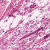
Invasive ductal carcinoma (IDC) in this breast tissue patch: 0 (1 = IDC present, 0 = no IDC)